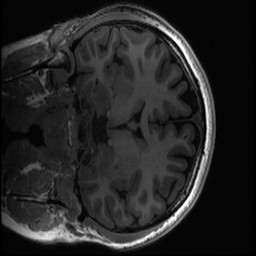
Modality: T1w
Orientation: coronal
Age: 20
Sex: female